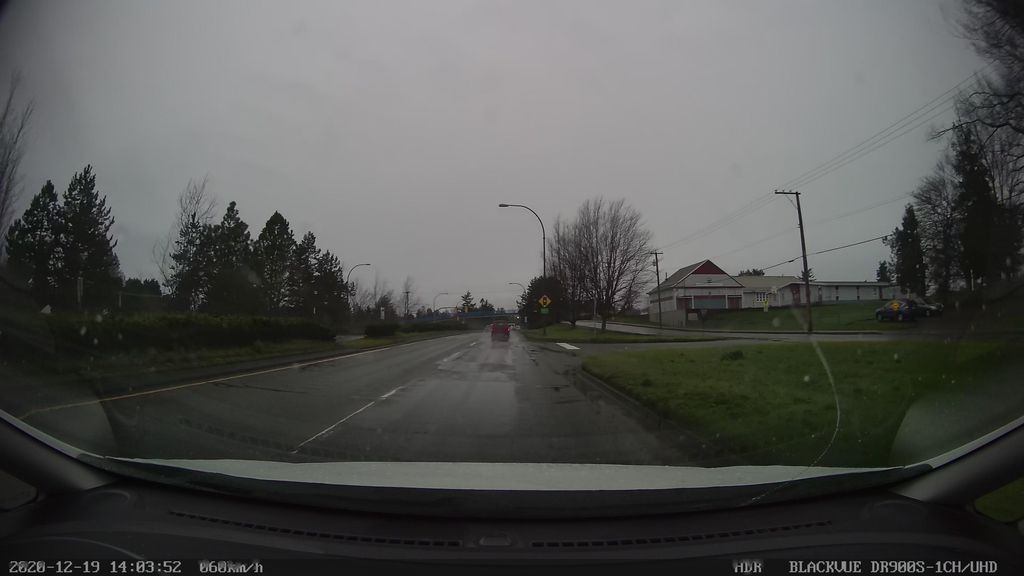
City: victoria